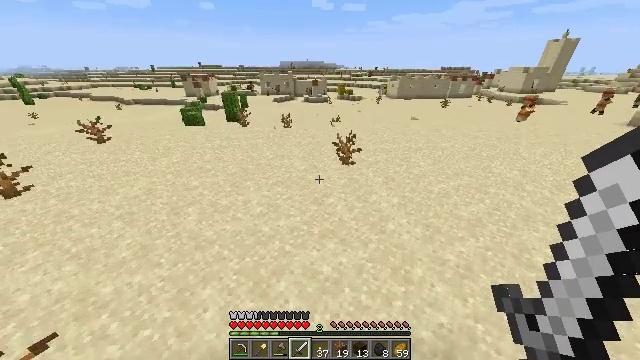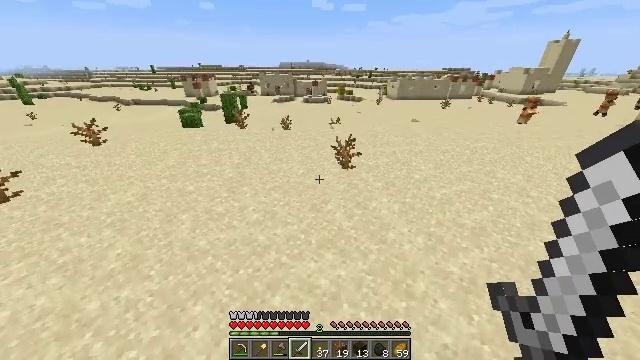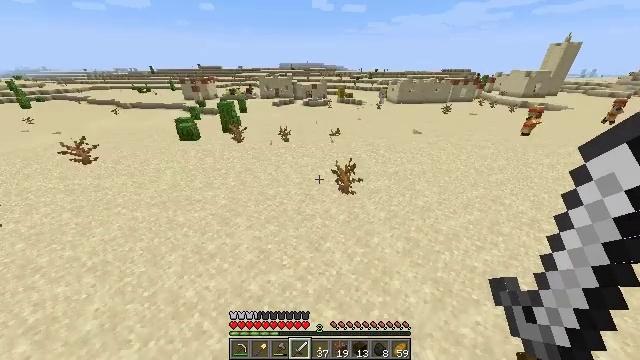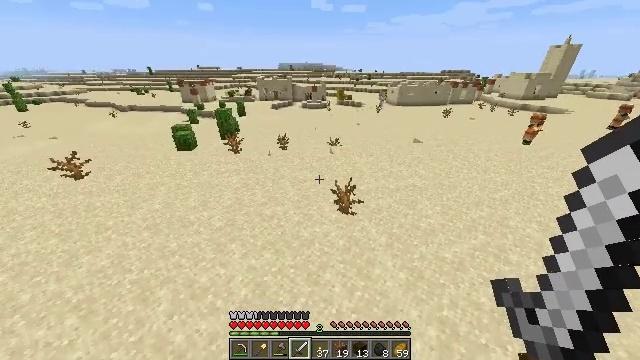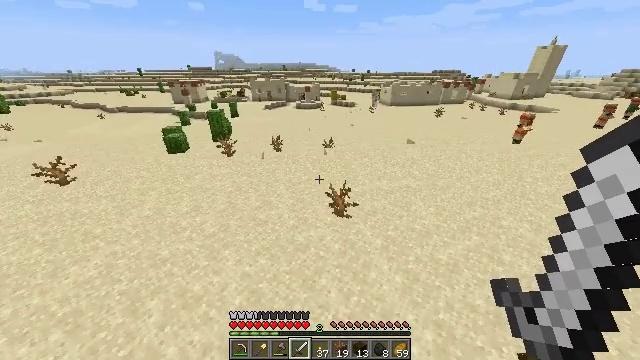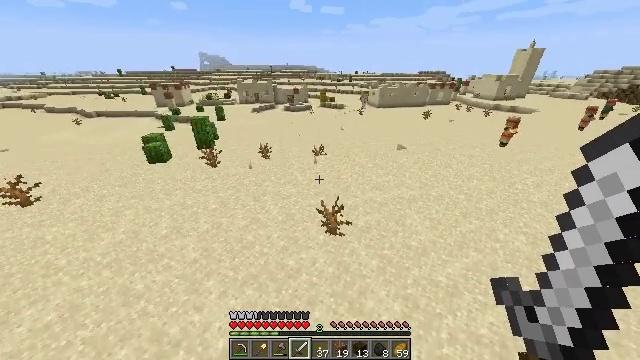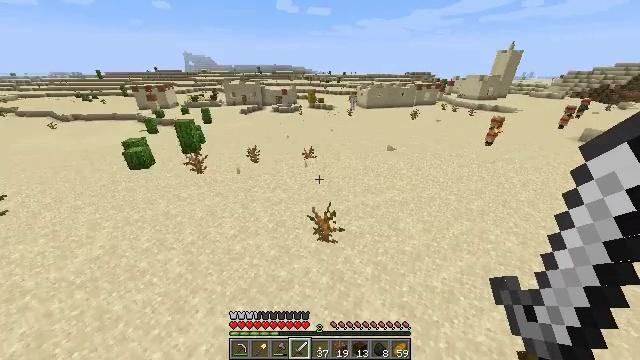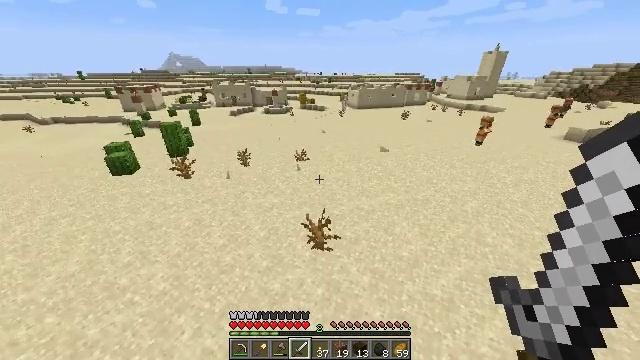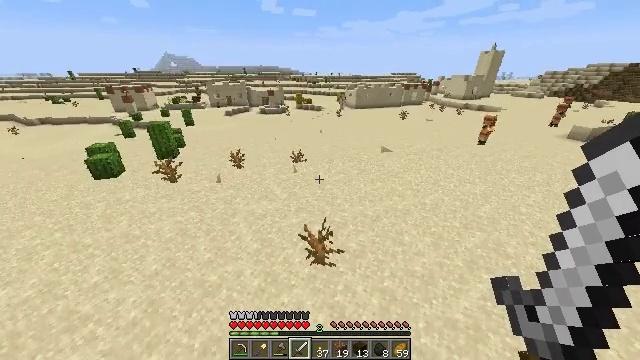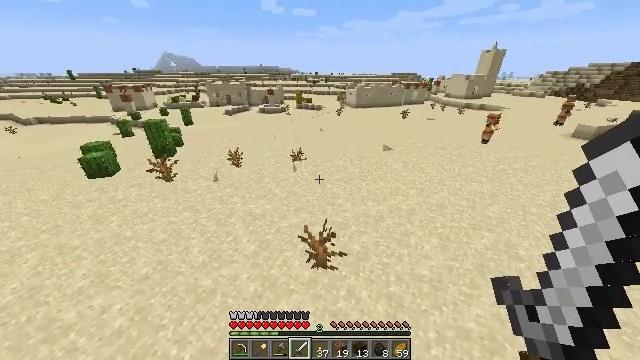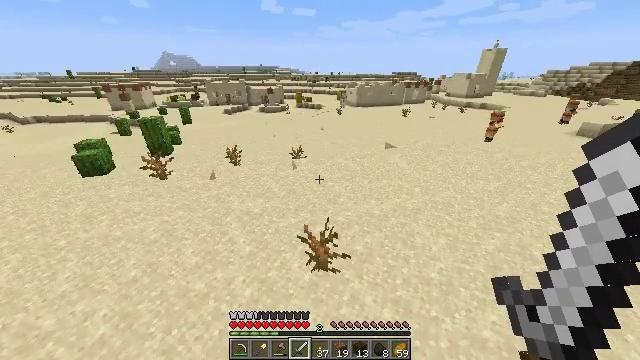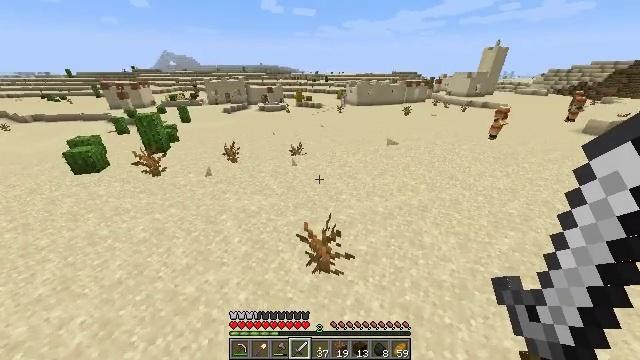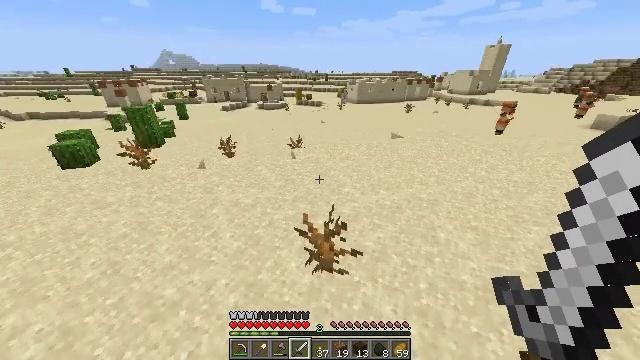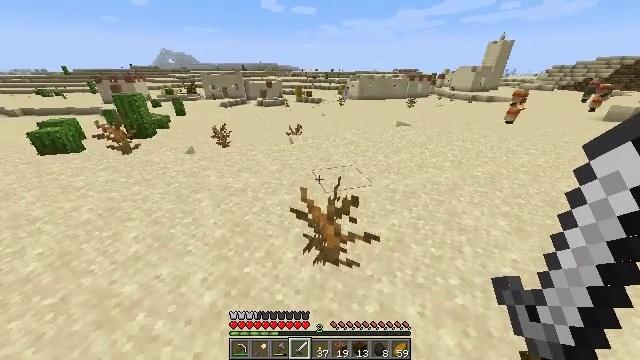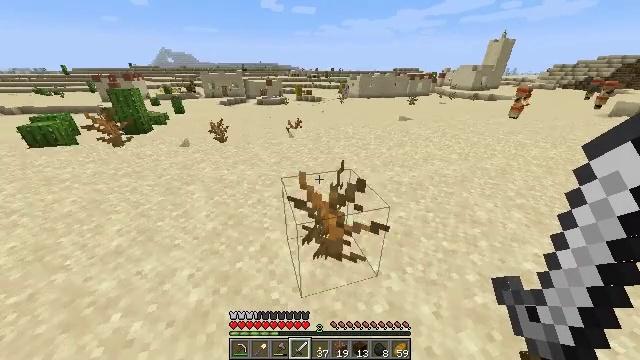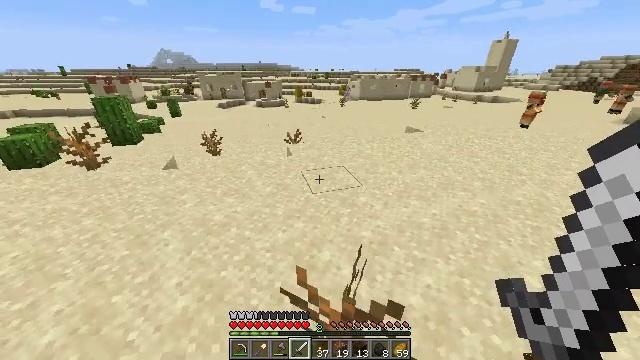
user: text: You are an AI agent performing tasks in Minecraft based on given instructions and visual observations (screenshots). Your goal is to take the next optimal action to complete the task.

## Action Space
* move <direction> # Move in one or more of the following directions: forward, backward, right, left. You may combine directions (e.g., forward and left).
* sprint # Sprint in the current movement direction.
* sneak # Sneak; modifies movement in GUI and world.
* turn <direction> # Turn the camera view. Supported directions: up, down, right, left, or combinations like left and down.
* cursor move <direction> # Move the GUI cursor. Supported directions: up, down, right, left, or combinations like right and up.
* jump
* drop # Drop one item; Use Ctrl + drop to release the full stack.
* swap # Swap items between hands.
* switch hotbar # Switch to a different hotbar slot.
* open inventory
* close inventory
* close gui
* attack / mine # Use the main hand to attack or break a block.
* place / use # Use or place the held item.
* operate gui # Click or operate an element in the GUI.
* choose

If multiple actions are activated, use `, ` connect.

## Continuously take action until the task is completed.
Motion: motion action
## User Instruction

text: Gather hay blocks from the farm.
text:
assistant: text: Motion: move forward, sprint, jump
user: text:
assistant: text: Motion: move forward, sprint, jump
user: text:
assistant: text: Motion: move forward, sprint, jump
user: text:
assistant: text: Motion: move forward, sprint, turn right, jump
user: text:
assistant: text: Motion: move forward, sprint, turn right, jump
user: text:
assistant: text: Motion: move forward, sprint, turn right, jump
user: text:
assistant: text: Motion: move forward, sprint, turn right, jump
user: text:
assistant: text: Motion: move forward, sprint, jump
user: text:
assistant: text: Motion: move forward, sprint, jump
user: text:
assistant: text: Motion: move forward, sprint, jump
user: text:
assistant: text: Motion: move forward, sprint, jump
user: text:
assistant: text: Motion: move forward, sprint, jump
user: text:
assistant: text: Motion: move forward, sprint, jump
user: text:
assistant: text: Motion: move forward, sprint, jump
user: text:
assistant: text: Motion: move forward, sprint, jump
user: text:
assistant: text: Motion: move forward, sprint, jump
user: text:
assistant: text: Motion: move forward, sprint, jump
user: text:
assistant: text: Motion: move forward, sprint, jump
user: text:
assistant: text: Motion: move forward, sprint, jump
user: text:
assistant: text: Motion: move forward, sprint, jump
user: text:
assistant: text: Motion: move forward, sprint, jump
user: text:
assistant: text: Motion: move forward, sprint, jump
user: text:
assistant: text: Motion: move forward, sprint, jump
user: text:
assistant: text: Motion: move forward, sprint, jump
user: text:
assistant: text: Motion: move forward, sprint, jump
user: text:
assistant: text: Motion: move forward, sprint, jump
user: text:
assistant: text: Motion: move forward, sprint, jump
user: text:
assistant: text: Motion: move forward, sprint, jump
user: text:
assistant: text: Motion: move forward, sprint, jump
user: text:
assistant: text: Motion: move forward, sprint, jump